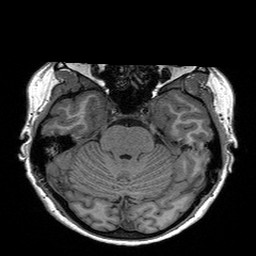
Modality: T1w
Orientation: coronal
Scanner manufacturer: siemens
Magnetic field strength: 3 T
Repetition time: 2.3 s
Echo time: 0.00298 s